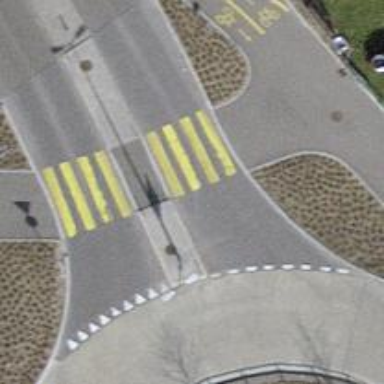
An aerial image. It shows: Marked crossing with zebra sign and island in the middle.